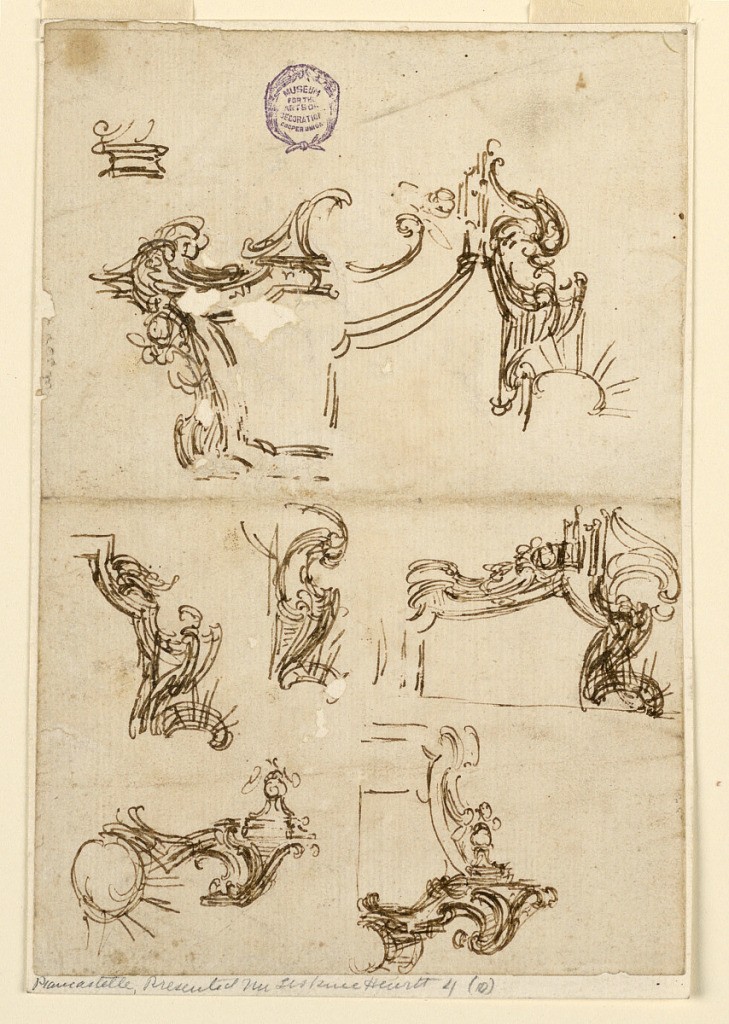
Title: Designs for Reliquaries
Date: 1698
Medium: Pen and ink on paper
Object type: Drawing
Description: Sheet with multiple details for a reliquary.